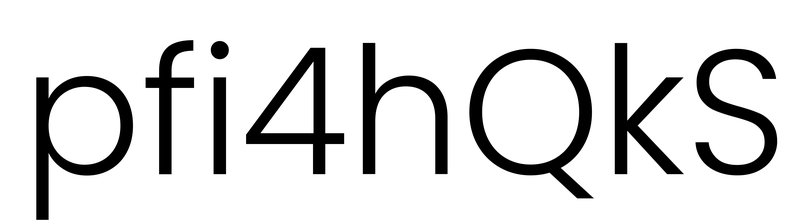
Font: Poppins-Light